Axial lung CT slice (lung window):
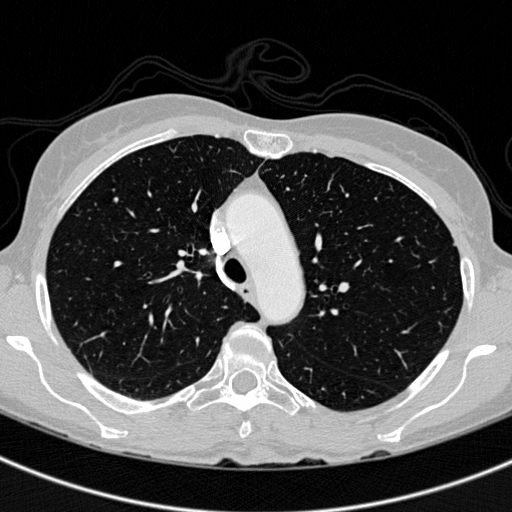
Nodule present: yes
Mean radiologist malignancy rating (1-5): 1